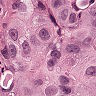
Metastatic tissue present: yes